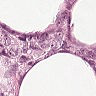
Metastatic tissue present: yes